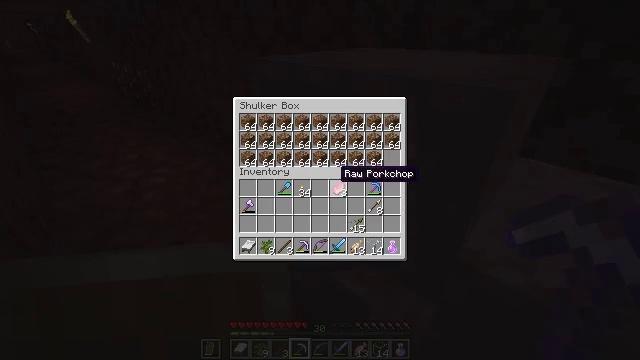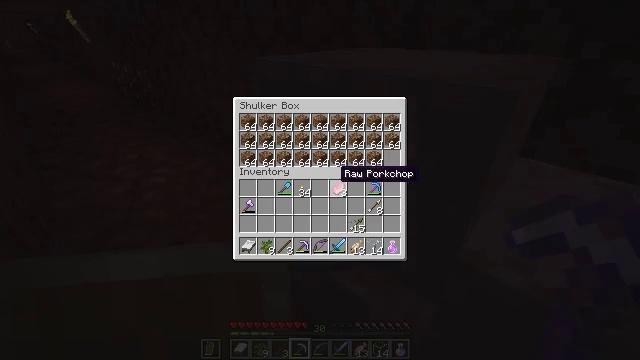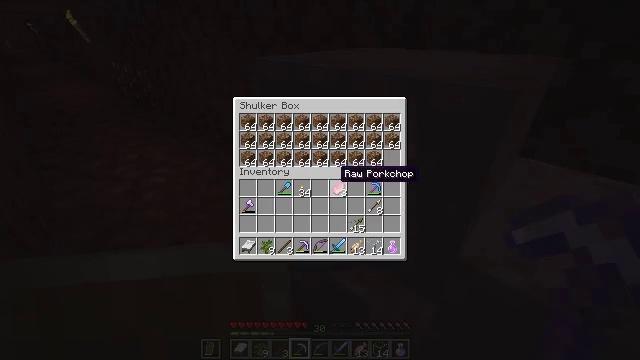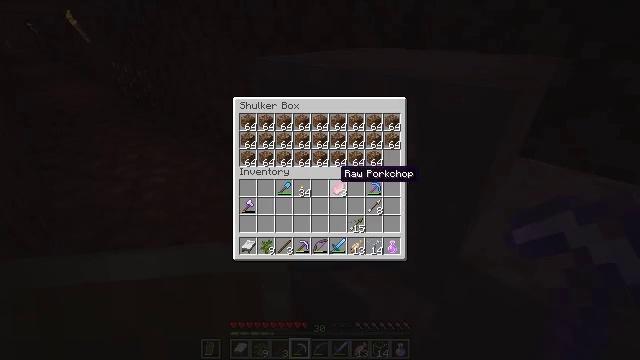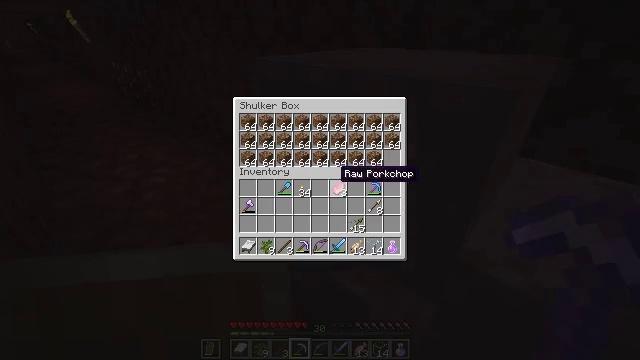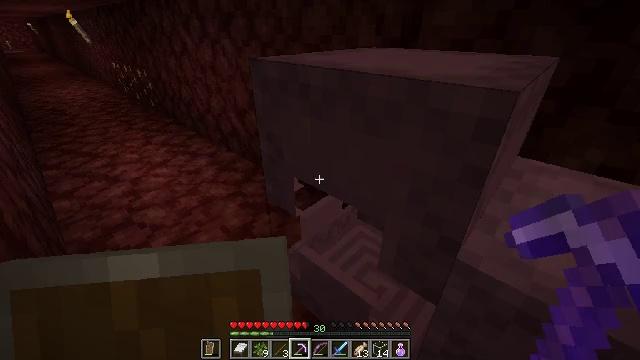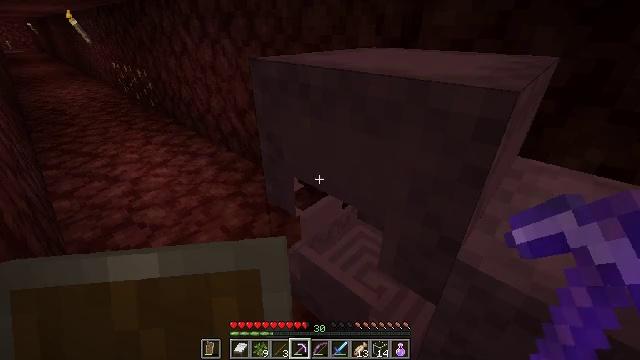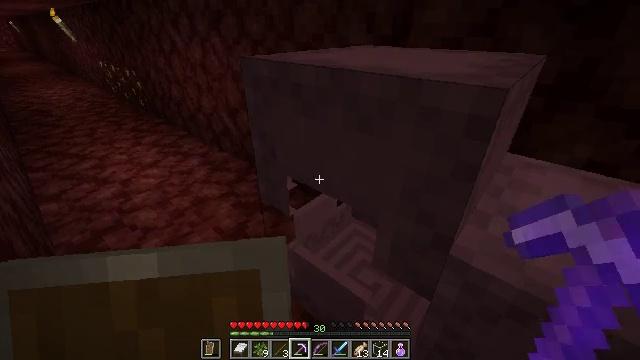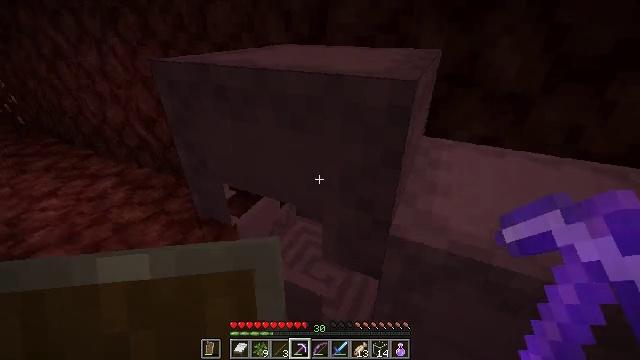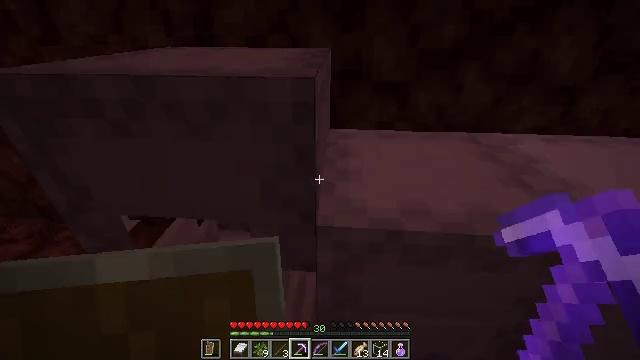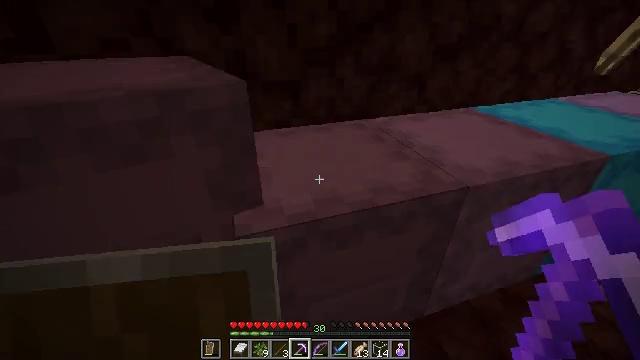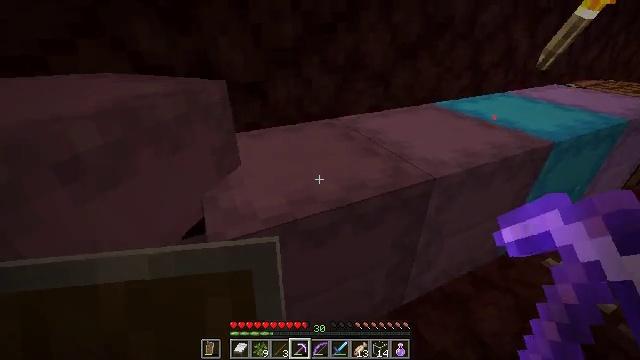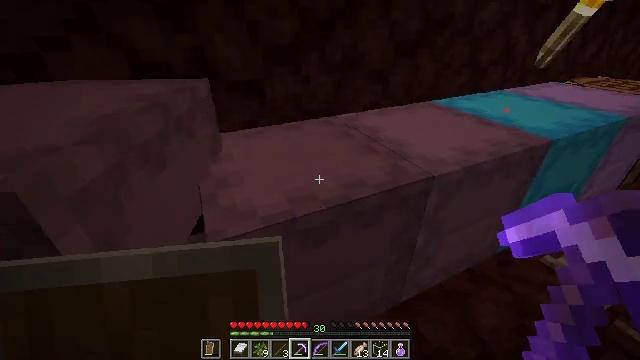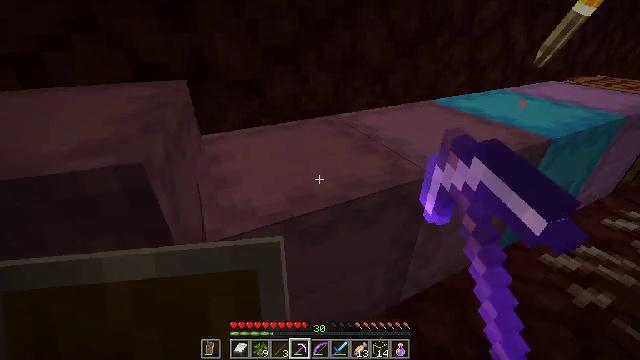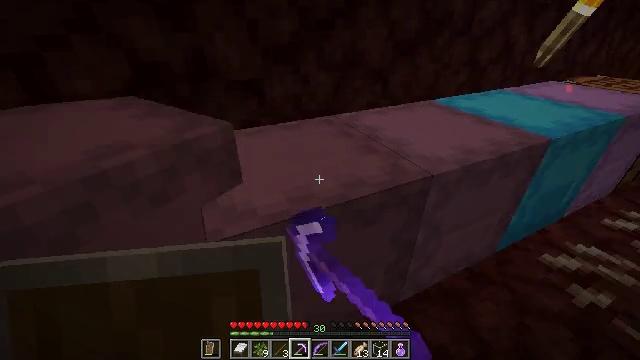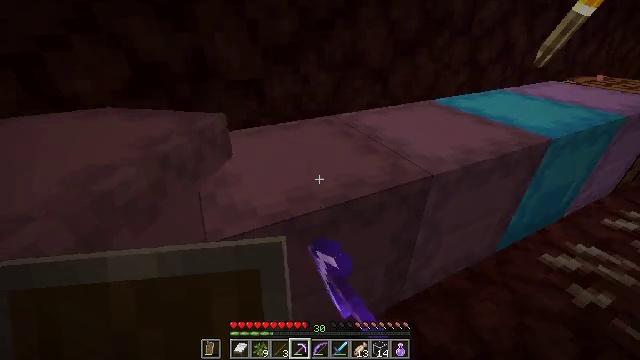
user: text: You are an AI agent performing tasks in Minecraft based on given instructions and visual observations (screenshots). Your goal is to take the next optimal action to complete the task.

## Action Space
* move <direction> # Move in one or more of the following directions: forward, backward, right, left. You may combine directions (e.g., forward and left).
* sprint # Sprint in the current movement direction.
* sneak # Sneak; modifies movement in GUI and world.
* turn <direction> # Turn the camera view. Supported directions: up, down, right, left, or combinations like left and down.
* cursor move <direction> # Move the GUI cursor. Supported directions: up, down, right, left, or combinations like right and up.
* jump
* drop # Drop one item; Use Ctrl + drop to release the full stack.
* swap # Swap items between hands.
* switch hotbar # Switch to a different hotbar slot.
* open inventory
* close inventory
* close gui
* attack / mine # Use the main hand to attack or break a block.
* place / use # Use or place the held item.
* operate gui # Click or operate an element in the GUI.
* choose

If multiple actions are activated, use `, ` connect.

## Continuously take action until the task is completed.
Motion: motion action
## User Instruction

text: Collect nether bricks for building.
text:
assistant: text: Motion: no_op
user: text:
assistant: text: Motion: no_op
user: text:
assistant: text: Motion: no_op
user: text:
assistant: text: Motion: no_op
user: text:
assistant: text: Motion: no_op
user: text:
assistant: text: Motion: close gui
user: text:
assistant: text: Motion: turn right, open inventory
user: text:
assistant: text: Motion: turn right
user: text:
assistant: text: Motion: turn right
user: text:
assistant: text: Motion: turn right
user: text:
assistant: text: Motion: turn right
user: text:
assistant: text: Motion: use / place
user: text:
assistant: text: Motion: use / place
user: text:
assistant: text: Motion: use / place
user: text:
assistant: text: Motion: no_op
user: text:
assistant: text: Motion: no_op
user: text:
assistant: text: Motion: no_op
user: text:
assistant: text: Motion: no_op
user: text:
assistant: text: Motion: no_op
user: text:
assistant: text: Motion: no_op
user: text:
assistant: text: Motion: no_op
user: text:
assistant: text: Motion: no_op
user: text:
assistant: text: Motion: no_op
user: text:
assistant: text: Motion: no_op
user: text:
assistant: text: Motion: no_op
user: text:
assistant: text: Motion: no_op
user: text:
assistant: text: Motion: close inventory
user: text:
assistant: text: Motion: close inventory
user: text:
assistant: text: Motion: close inventory
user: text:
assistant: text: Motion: move right, turn right